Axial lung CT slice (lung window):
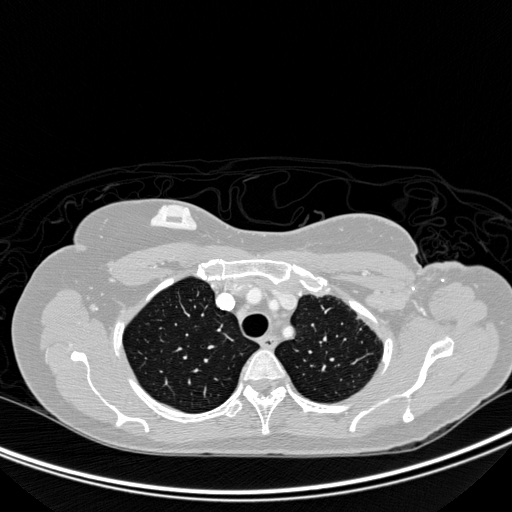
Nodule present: no